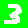
Digit: 3